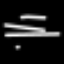
Label: line